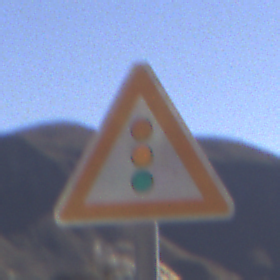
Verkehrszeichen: Lichtzeichenanlage
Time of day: Midday
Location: Outdoor (Nature)
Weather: Clear
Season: NotSpecified
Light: Natural